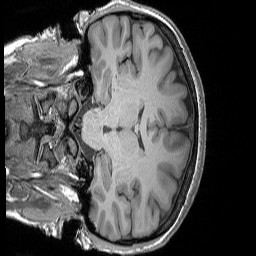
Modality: T1w
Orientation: coronal
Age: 28
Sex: female
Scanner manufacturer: siemens
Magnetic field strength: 3 T
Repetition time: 1.9 s
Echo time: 0.00302 s